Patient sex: M
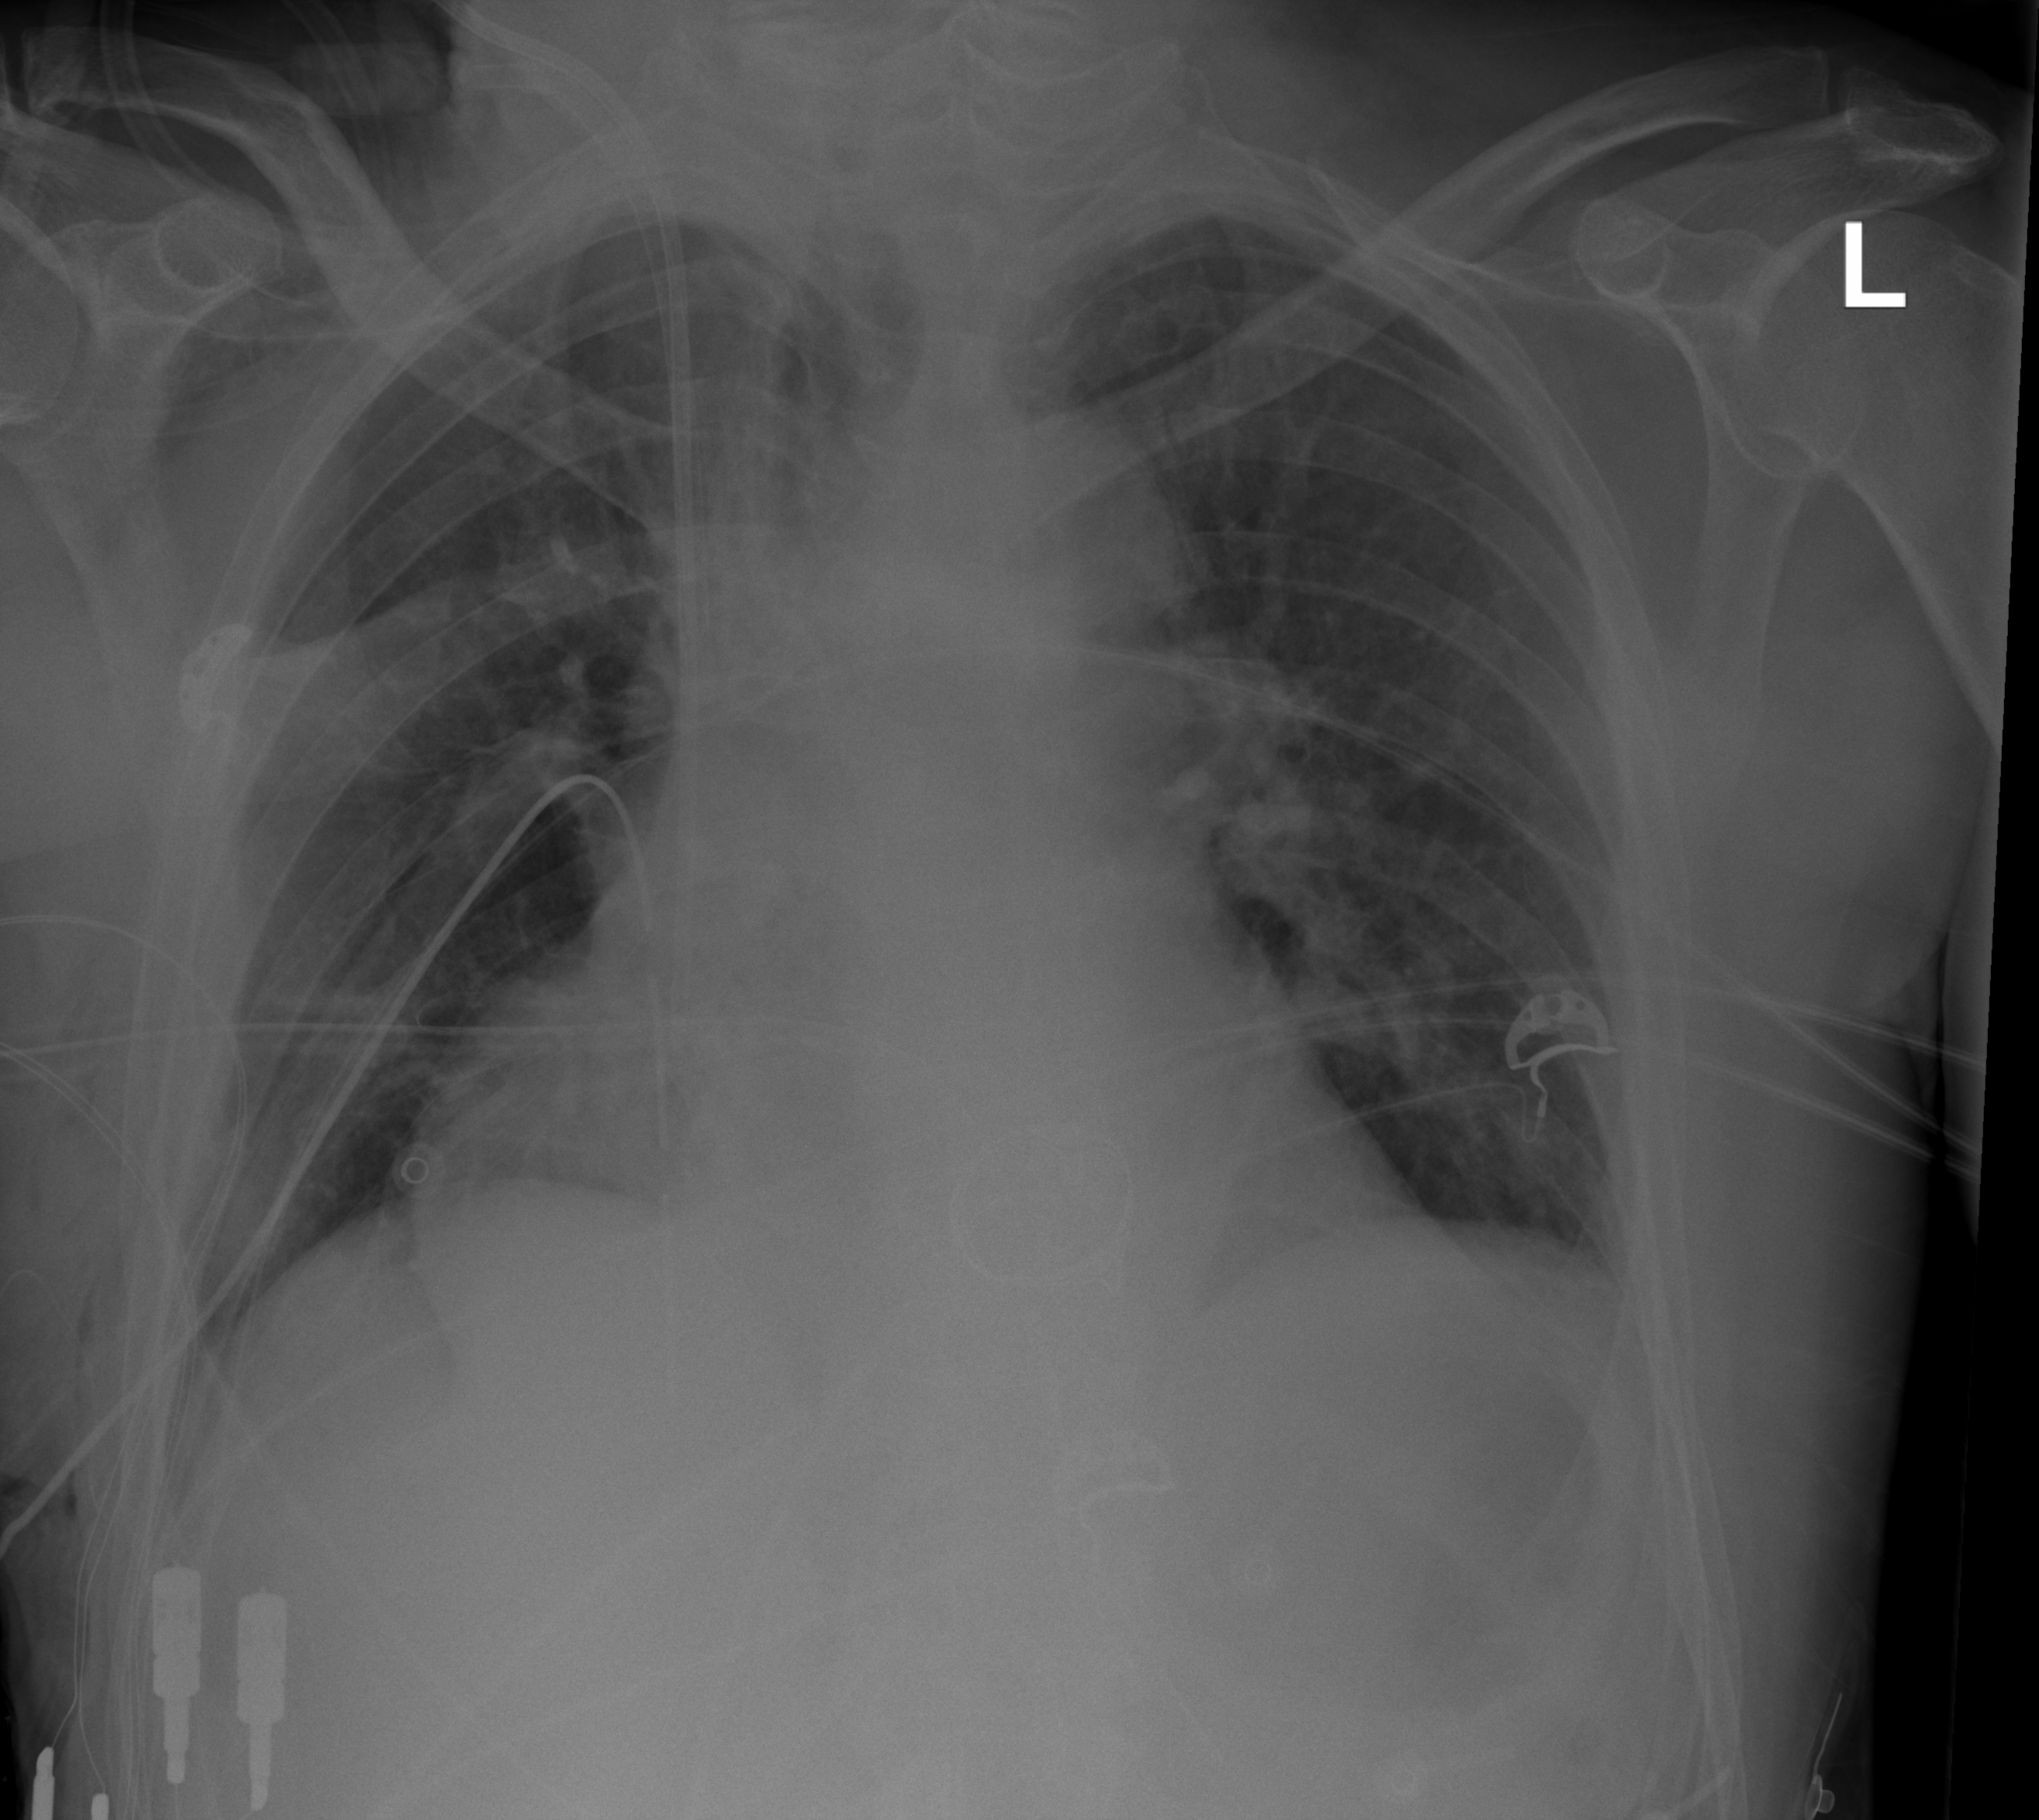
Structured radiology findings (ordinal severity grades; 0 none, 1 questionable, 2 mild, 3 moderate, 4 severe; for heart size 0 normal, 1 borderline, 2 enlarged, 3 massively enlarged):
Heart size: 1
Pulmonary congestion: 0
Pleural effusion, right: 0
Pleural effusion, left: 1
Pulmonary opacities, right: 0
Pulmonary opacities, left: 0
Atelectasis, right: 2
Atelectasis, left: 2